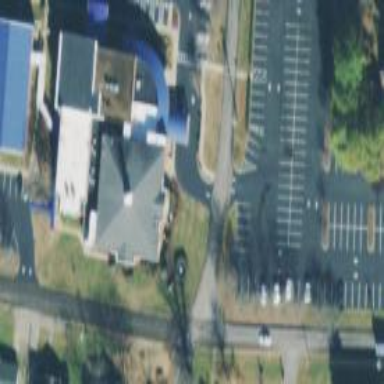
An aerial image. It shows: Beautiful church building.